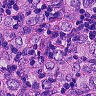
Metastatic tissue present: yes